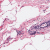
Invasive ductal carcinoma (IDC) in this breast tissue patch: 0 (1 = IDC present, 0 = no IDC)